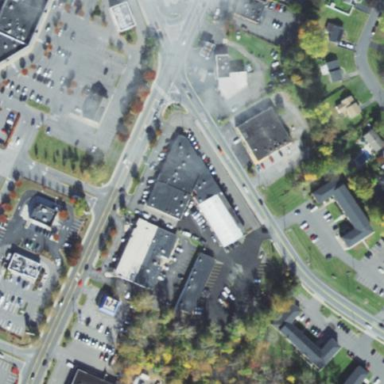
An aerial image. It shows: Retail building.